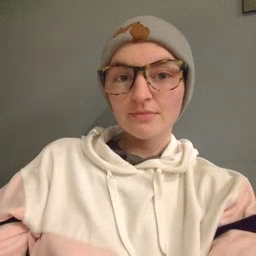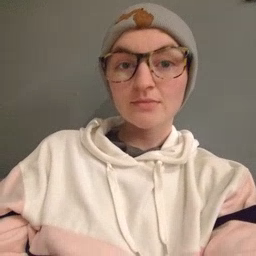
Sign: child